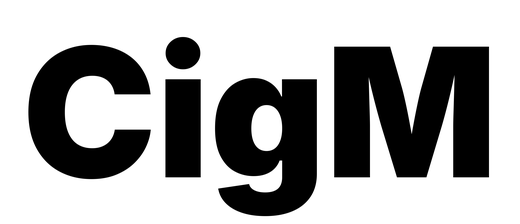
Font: Inter_Black